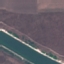
Land use / land cover class: River